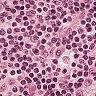
Metastatic tissue present: no